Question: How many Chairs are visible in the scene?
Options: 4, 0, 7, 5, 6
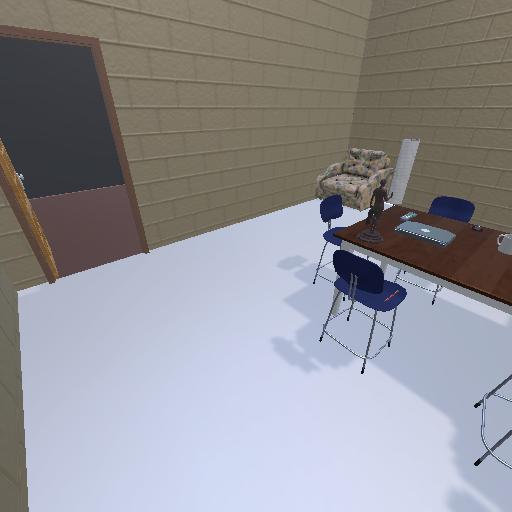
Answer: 4